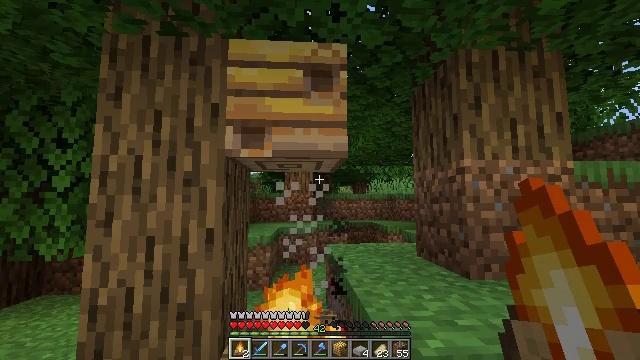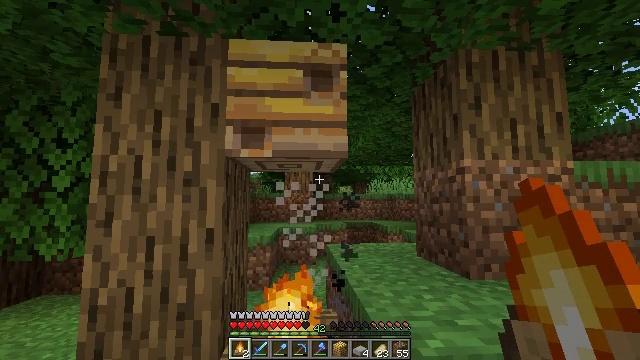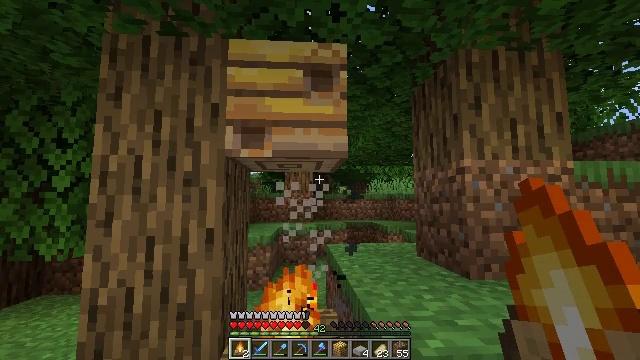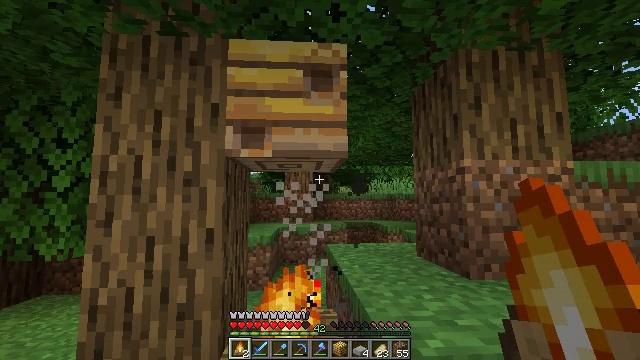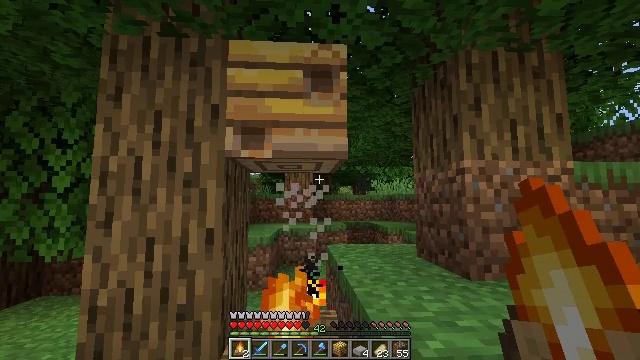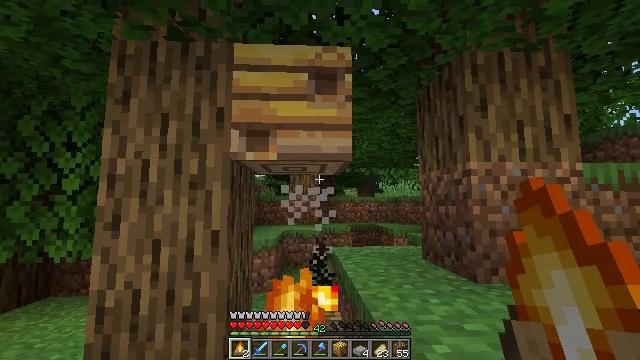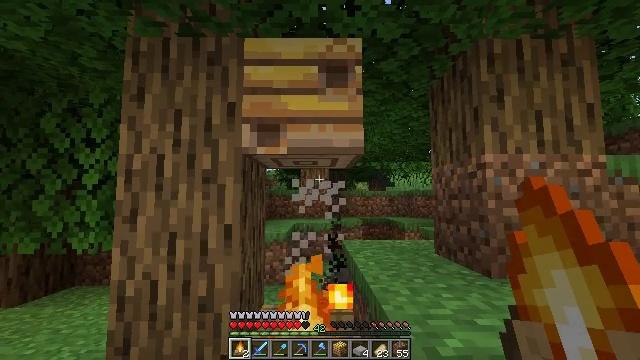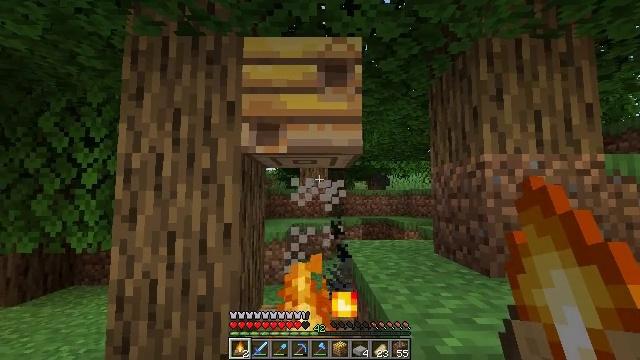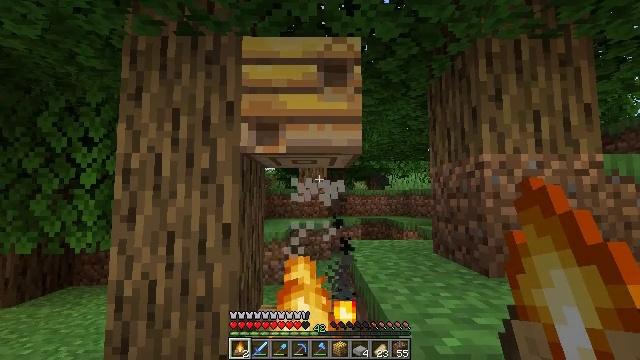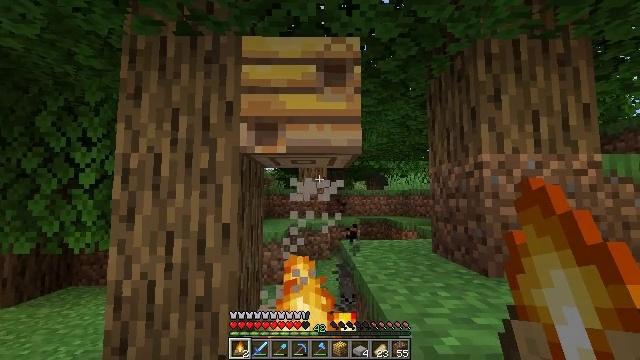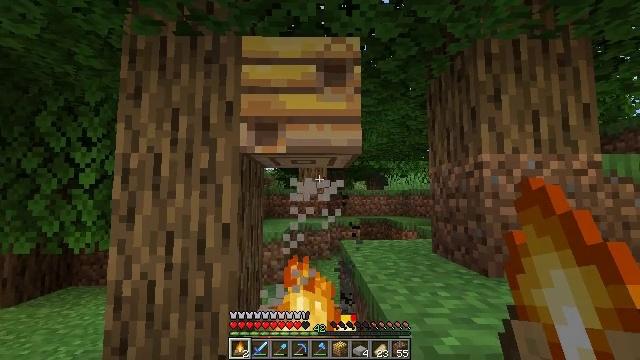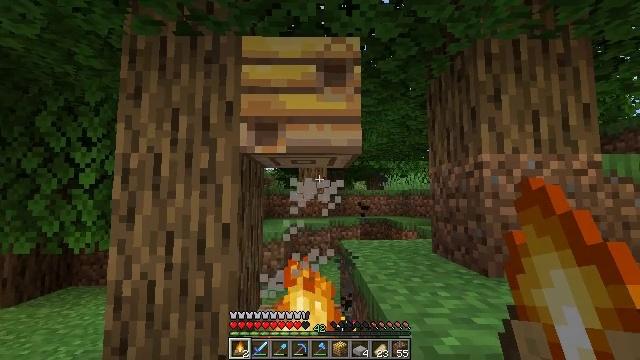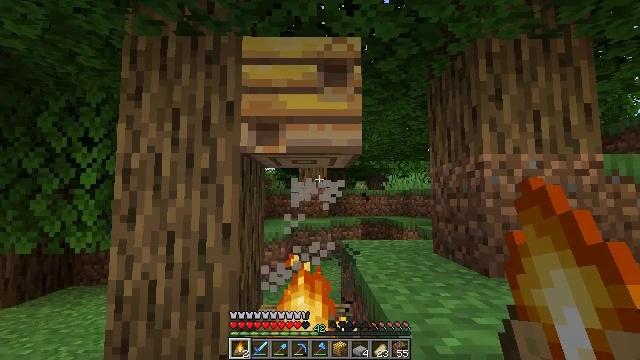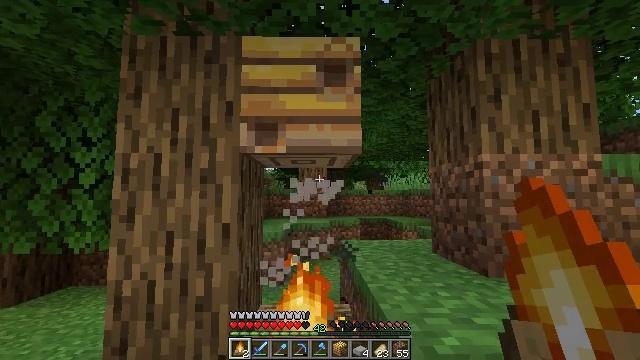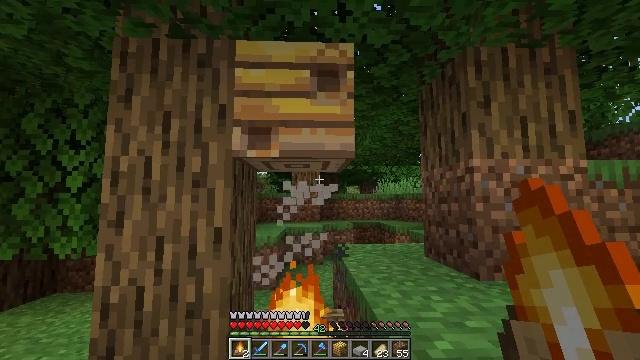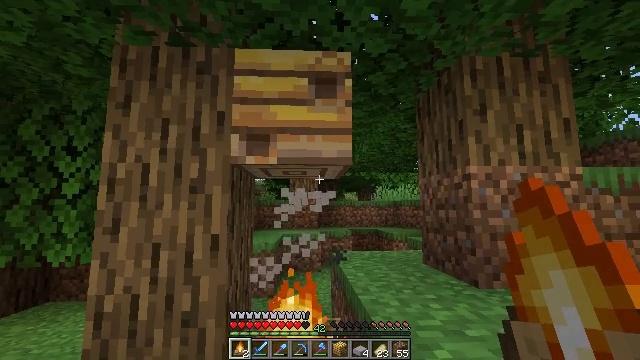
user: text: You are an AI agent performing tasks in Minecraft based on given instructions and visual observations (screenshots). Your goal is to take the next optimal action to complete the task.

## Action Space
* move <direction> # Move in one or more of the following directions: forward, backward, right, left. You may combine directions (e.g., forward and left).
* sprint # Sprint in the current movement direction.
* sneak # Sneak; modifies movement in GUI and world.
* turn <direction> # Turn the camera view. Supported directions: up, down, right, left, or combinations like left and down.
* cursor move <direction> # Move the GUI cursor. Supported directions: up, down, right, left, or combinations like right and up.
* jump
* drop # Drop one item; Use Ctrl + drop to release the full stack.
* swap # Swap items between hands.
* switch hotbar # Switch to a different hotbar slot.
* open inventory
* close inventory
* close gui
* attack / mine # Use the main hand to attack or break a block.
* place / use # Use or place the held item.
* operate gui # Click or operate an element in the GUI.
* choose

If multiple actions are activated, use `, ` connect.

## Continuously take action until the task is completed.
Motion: motion action
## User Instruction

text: Break the bee nest from a tree.
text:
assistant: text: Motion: no_op
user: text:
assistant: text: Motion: no_op
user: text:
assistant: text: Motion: no_op
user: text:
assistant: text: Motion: no_op
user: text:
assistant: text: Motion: turn left
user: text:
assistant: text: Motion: turn left and down
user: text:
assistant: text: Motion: no_op
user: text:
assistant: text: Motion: no_op
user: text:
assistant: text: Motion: no_op
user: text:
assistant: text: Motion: no_op
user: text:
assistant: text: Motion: no_op
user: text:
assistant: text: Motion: no_op
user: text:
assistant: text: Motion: no_op
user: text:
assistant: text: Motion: turn right
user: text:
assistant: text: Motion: turn up
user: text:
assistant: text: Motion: no_op
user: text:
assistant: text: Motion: no_op
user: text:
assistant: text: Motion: no_op
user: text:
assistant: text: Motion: no_op
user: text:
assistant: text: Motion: no_op
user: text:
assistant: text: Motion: no_op
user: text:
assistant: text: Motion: no_op
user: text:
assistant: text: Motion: no_op
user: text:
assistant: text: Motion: no_op
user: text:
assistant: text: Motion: no_op
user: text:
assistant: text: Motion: no_op
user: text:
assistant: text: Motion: no_op
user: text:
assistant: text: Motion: no_op
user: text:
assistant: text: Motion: no_op
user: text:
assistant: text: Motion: no_op